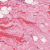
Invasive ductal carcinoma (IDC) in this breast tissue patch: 0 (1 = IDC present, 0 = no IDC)